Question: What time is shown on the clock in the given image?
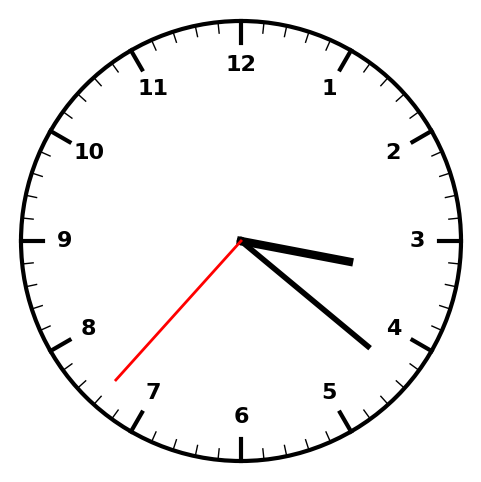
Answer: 03:21:37